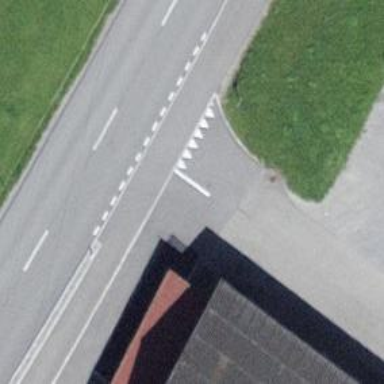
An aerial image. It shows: Unmarked crossing on the road.